Question: I'm absolutely beginner with SVG, and I need to put text around this moon...
I tried to make text around a path and could not get the right sizes and match it with the moon.

'''
<svg viewBox="-6 -6 30 40">
<defs>
<mask id="earth">
<rect fill="white" x="-5" y="-5" width="10" height="10"></rect>
<circle fill="black" cx="3.141592654" r="5" />
</mask>
</defs>
<circle r="5" fill="currentColor" mask="url(#earth)" transform="rotate(-25)"/>
</svg>
'''
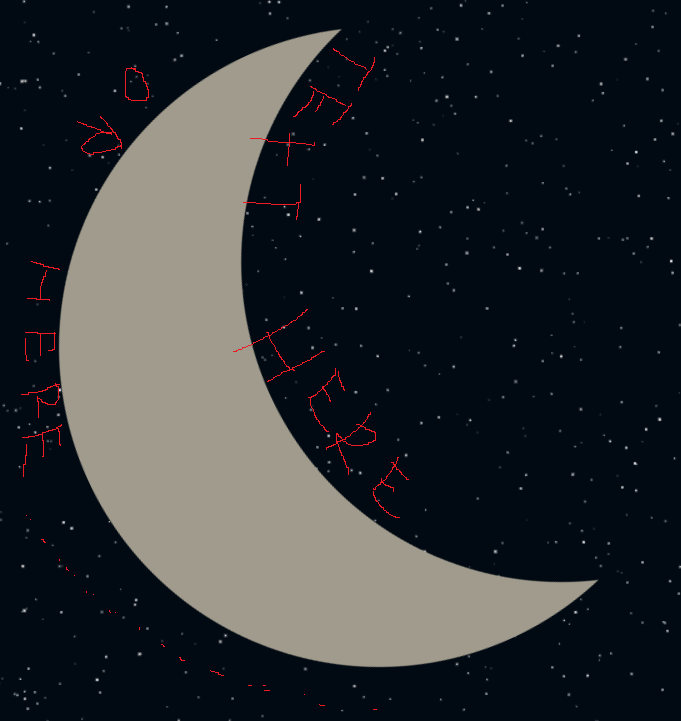
Answer: Draw the moon with a path. (and edit in: <URL>
The path is drawn counter-clockwise, if you want to draw the innermoon text like your design, it is easier to add a 2nd path drawn clockwise.
Setting 'pathLength' helps in positioning with 'startoffset'
Look up all attributes you don't know in the docs.
'''
<svg viewBox="0 0 80 60">
<rect width="100%" height="100%" fill="skyblue"/>
<path id="Moon" pathLength="10" d="m16 2a12 12 0 1018 13 1 1 0 01-18-13z"/>
<text>
<textPath href="#Moon"
startoffset="1" text-anchor="left" dominant-baseline="hanging"
fill="blue" font-size="3px">Outside moon</textPath>
</text>
<text>
<textPath href="#Moon"
startoffset="6" text-anchor="right" dominant-baseline="hanging"
fill="rebeccapurple" font-size="4">Inside moon</textPath>
</text>
</svg>
'''